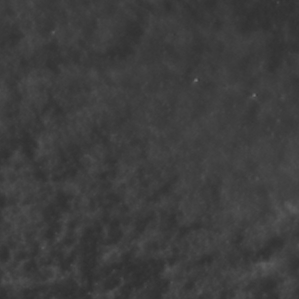
Label: non_frost